Interaction volume radius: 5 \u00c5
Interaction volume height: 30 \u00c5
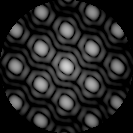
Disorder parameter: 0.004198